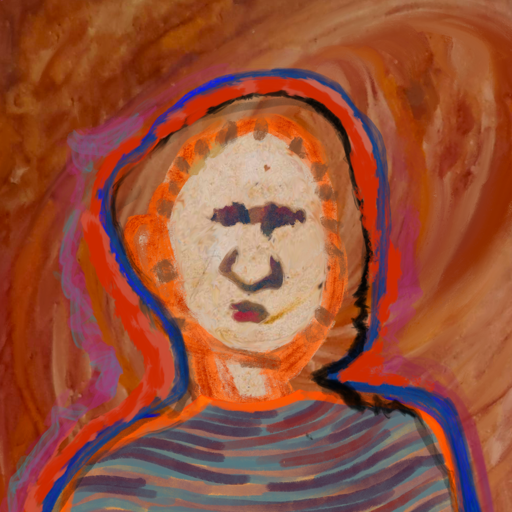
Background: Pious_Lady, Head And Neck Front: Rupkatha, Face Front: In_The_Sun, Bust: Experience, Hair Front: Experience, Head Accessory: Blank, Second Necklace: Blank, Necklace: Blank, Baby: Blank